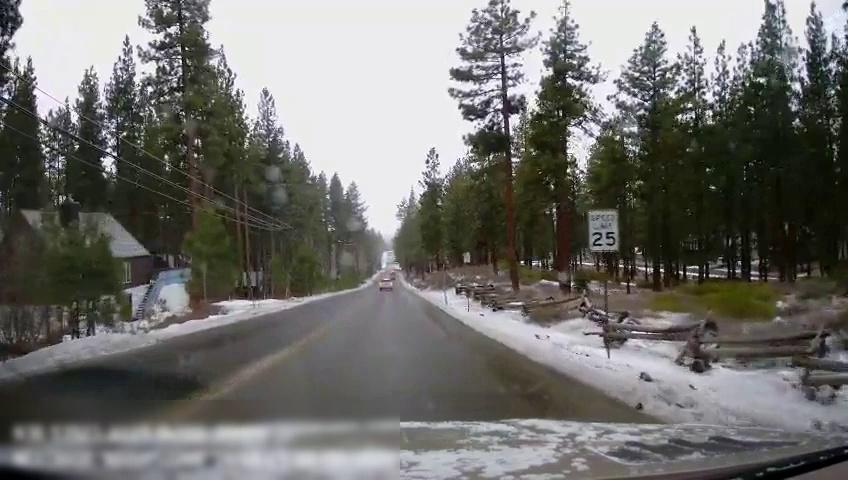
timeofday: Day
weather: Snowy
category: Drivable Space
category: Vehicles | SUV
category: Lanes | Current Lane